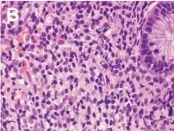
Pathological images of Case 1. (b): Monomorphic lymphocytes.
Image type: pathology (h&e)